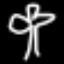
Label: palm tree